Question: On touch move I want to slide my pictures like iphone music player changes its album in landscape mode.Or safari history pages changes by scrolling mouse.
Just want to know on touch move on iphone music player in landscape mode causes album to change by sliding one another together left to right and right to left.Do not want to use iCarousel.Want sliding animation that it applies by positioning z-index of views.

Thanks in advance.
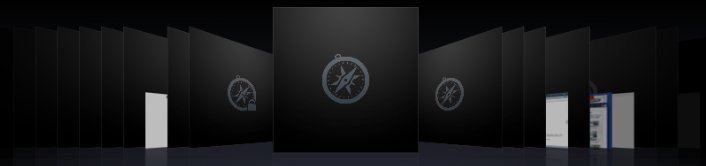
Answer: I found out a sample. Download source <URL>. Hope this helps.